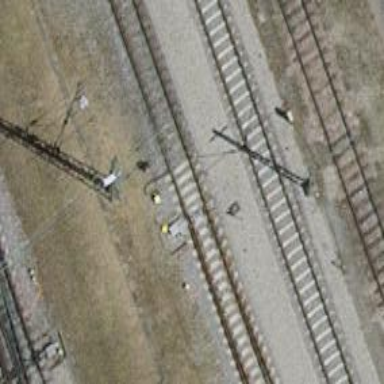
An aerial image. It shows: Railway switch with the turnout on the left side.